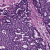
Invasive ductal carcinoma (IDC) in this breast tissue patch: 1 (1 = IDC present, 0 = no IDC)